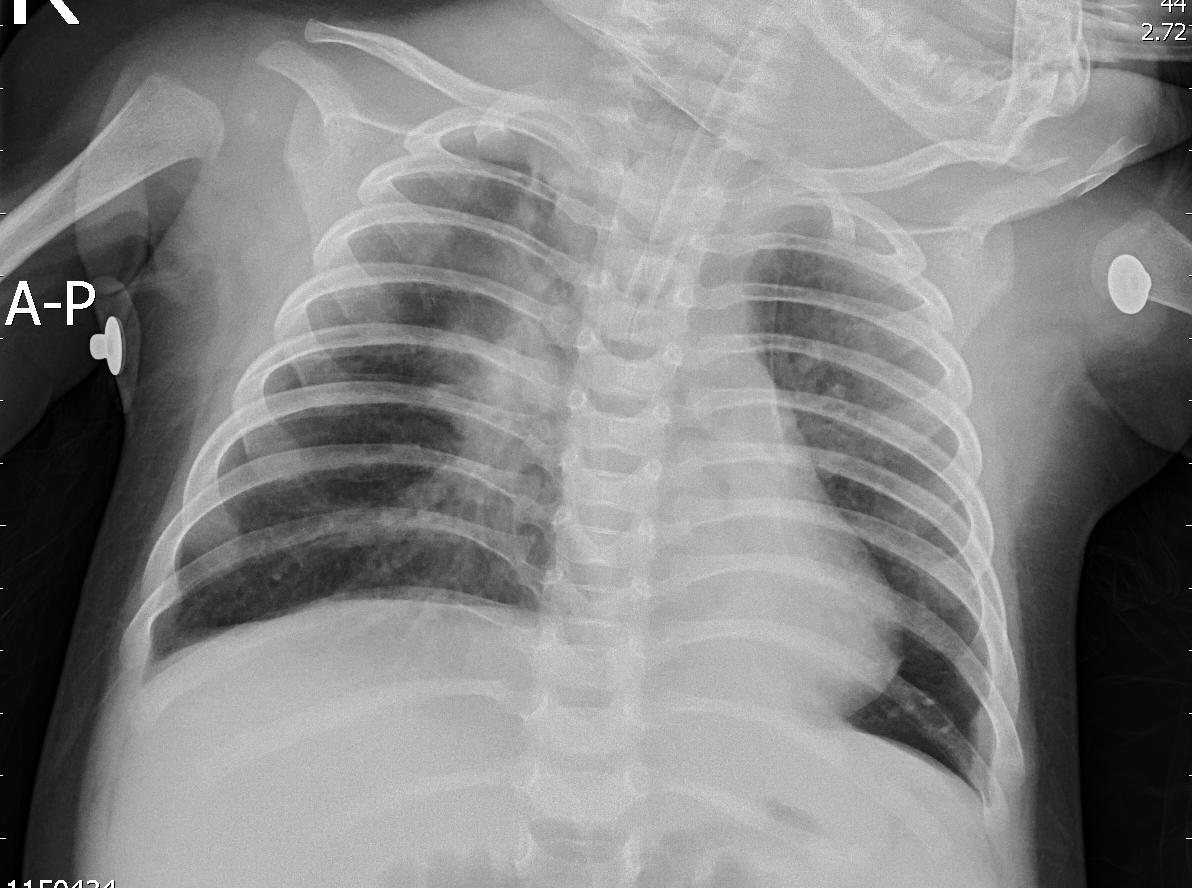
Diagnosis: PNEUMONIA